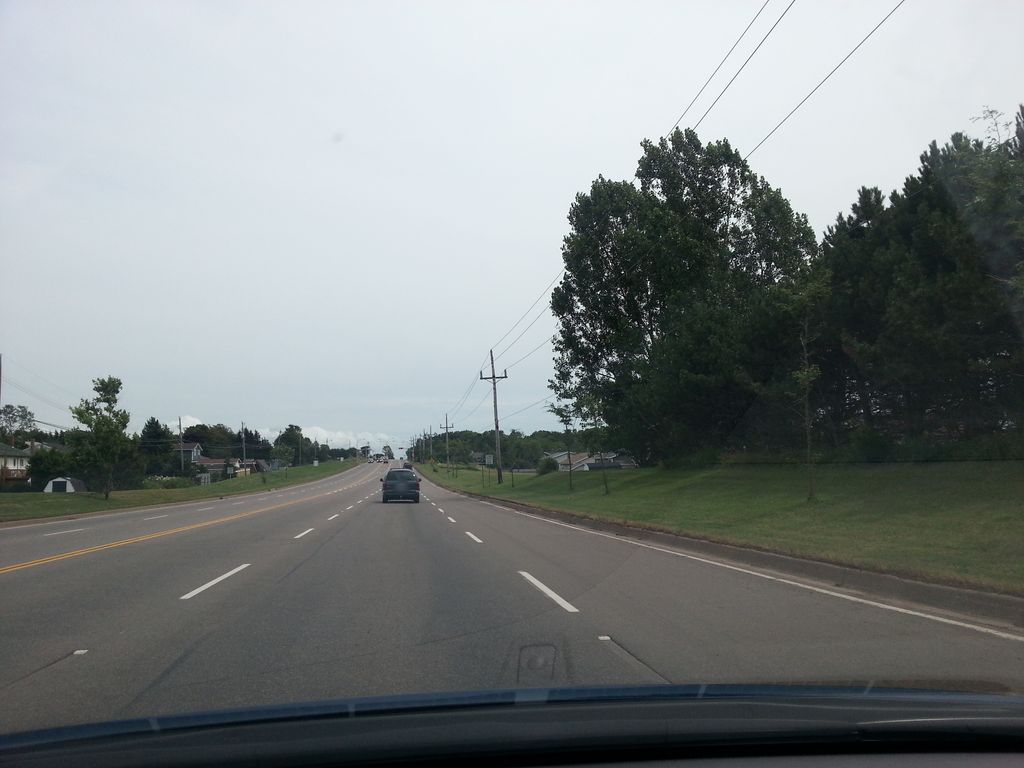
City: charlottetown